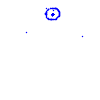
Particle: proton